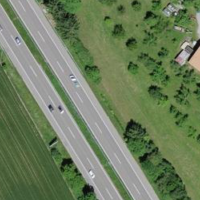
EUNIS habitat code: 57
Species observed at this site:
Chorthippus biguttulus